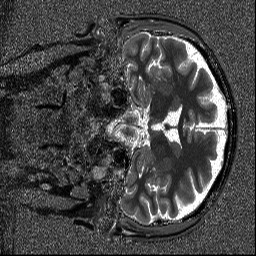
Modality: T1map
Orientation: coronal
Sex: male